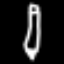
Label: pencil